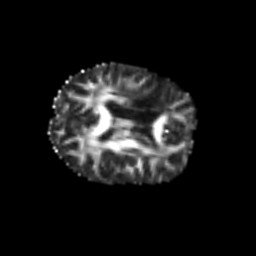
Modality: FA
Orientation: axial
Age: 57
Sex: female
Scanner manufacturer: siemens
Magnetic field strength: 3 T
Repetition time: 5.6 s
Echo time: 0.082 s